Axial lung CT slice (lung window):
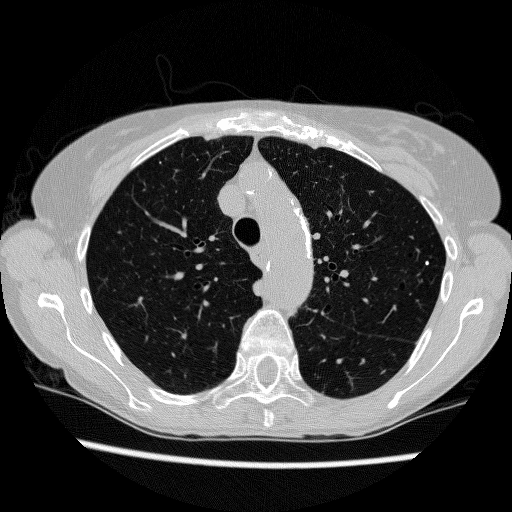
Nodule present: no